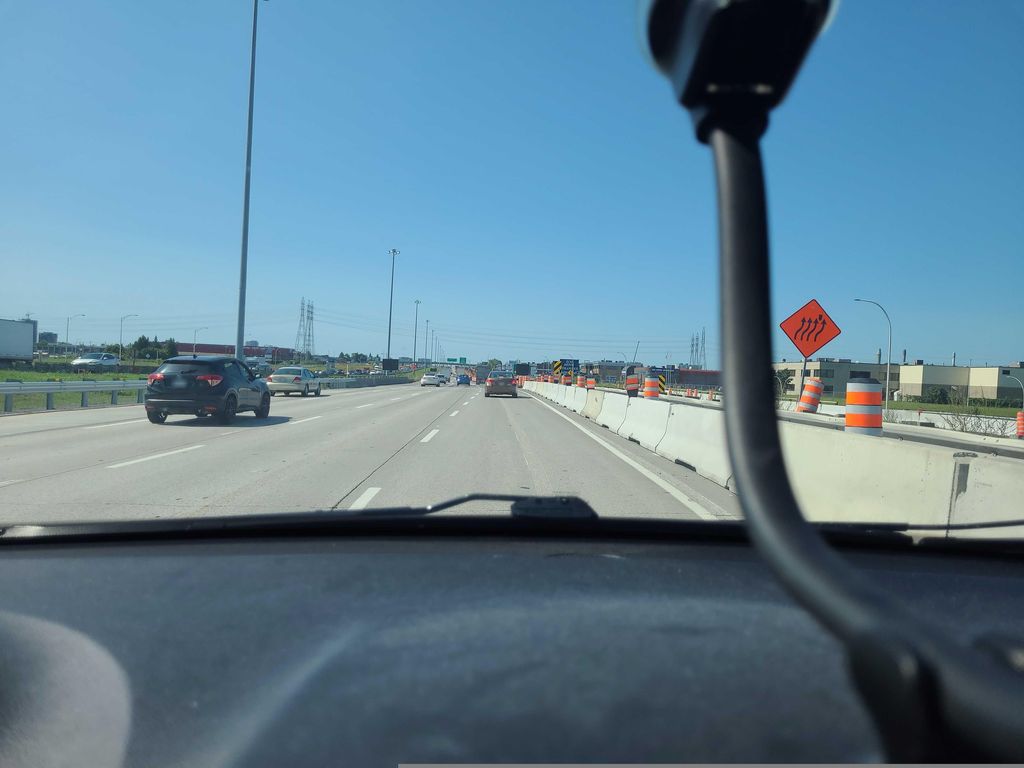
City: montreal